Question: We have a flex container containing 5 boxes and i was asked to displayed them like the image below.

I was able to achieve similar layout by placing another two containers inside the parent container. like below.
as discussed and answered <URL>. However, considering the project is existing , that is said to have introduced a lot of complexity that that when we adopt , would force changes in the structure of our js classes. I am now tasked with achieving the same by placing them in one single container.
'''
.layout-5-3 {
flex-direction: row;
display: flex;
}
.layout-5-3 > div:nth-child(1) {
flex-basis: 48%;
}
.layout-5-3 > div:nth-child(2),
.layout-5-3 > div:nth-child(3),
.layout-5-3 > div:nth-child(4),
.layout-5-3 > div:nth-child(5) {
flex-basis: 48%;
flex-direction: column;
}
'''
and in my html
'''
<div class="layout-5-3">
<div class="box">Box1</div>
<div class="box">Box2</div>
<div class="box">Box3</div>
<div class="box">Box4</div>
<div class="box">Box5</div>
</div>
'''
I was expecting my first child to the placed on the left and the remaining four occupying the other half space. Considering my basis above. Please is there any way i can achieve this without introducing another flex container inside the parent container ? Any help would be appreciated.
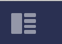
Answer: This is possible but would require fixed heights on the parent and defined widths on the children...and it would still be buggy in various browsers in various ways.
<URL>
'''
.layout-5-3 {
display: flex;
background: lightblue;
height: 250px;
flex-direction: column;
justify-content: center;
flex-wrap: wrap
}
.layout-5-3 > div {
border: 1px solid black;
}
.layout-5-3 > div:nth-child(1) {
width: 48%;
flex: 0 0 100%;
background: lightgreen;
}
.layout-5-3 > div:nth-child(2),
.layout-5-3 > div:nth-child(3),
.layout-5-3 > div:nth-child(4),
.layout-5-3 > div:nth-child(5) {
width: 48%;
flex: 1;
background: pink;
}
'''
'''
<div class="layout-5-3">
<div class="box">Box1</div>
<div class="box">Box2</div>
<div class="box">Box3</div>
<div class="box">Box4</div>
<div class="box">Box5</div>
</div>
'''